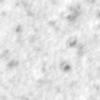
Label: no_change